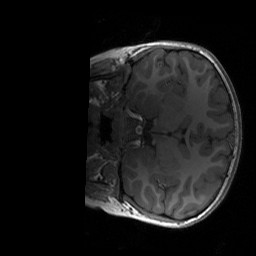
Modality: T1w
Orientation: coronal
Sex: female
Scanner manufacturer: siemens
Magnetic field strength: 3 T
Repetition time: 1.9 s
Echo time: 0.00243 s